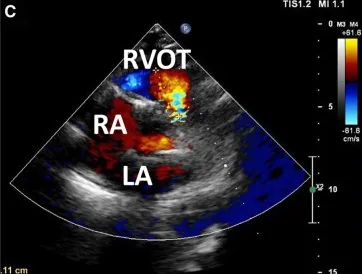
With only mild regurgitation.
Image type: radiology (ultrasound)